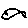
Label: fish